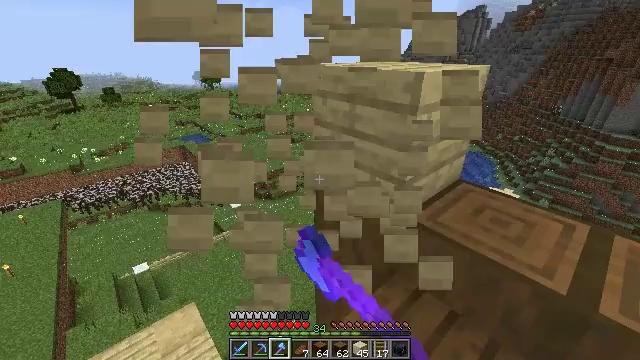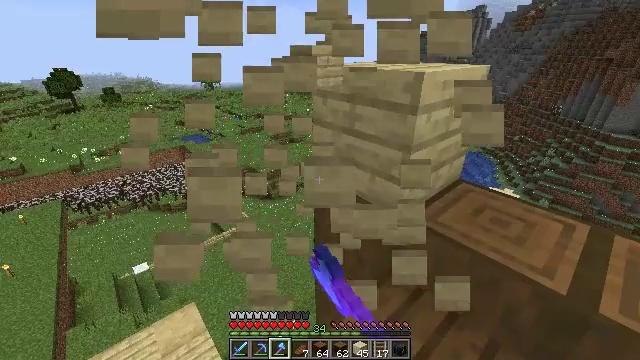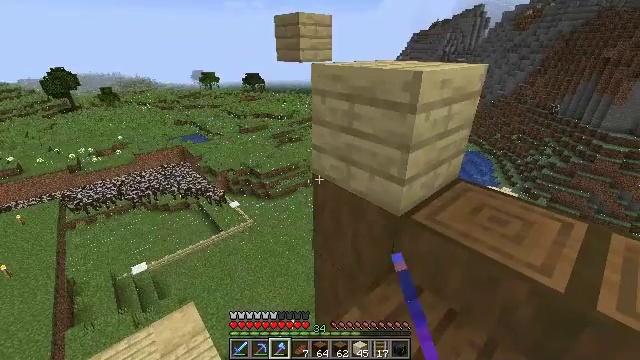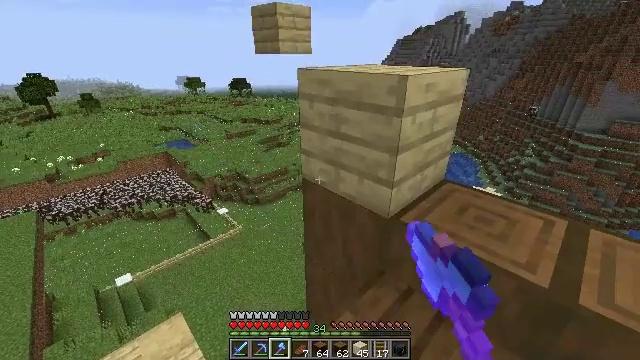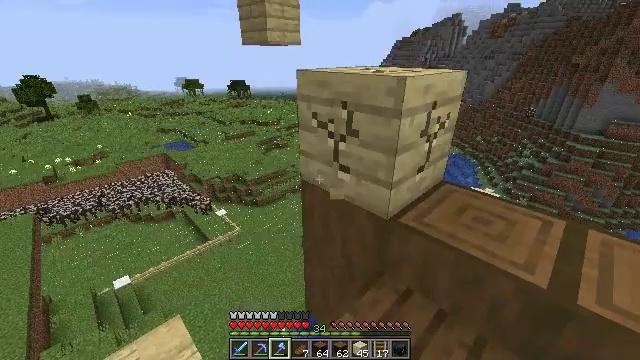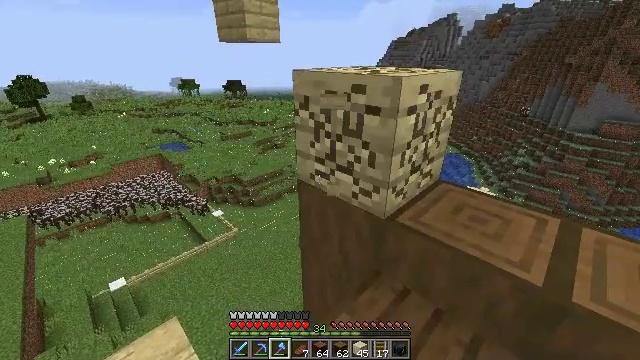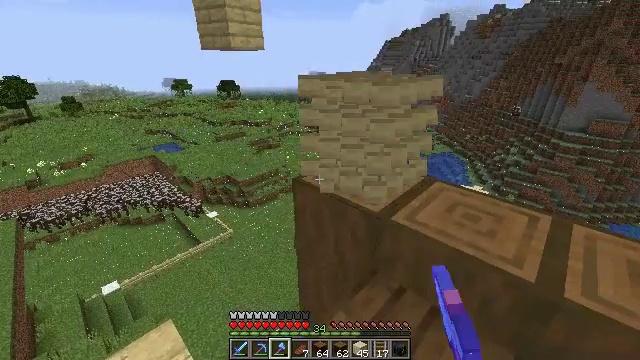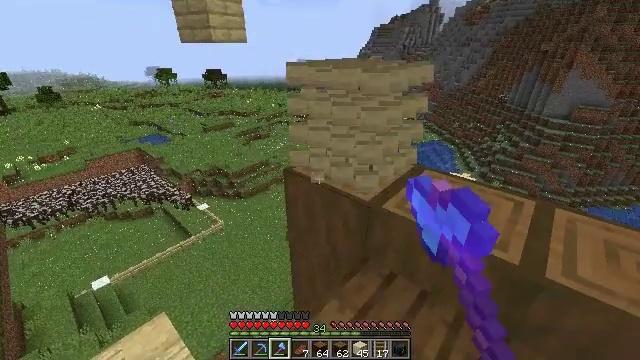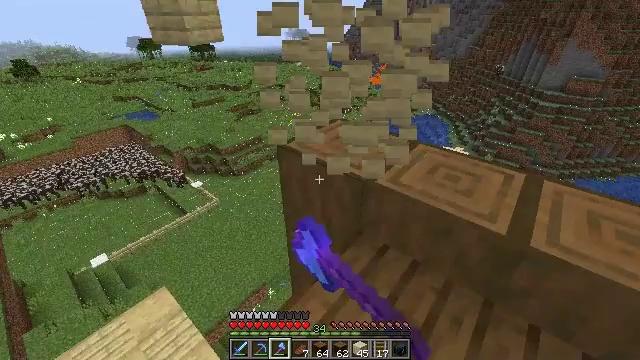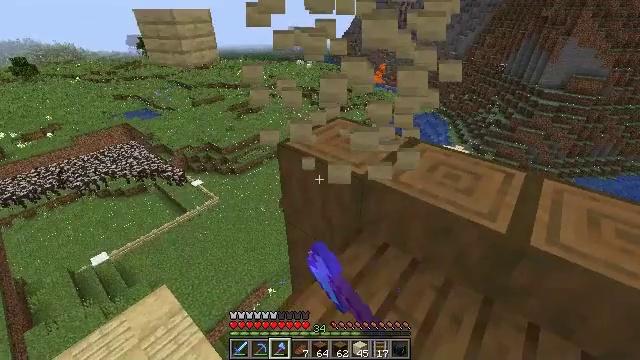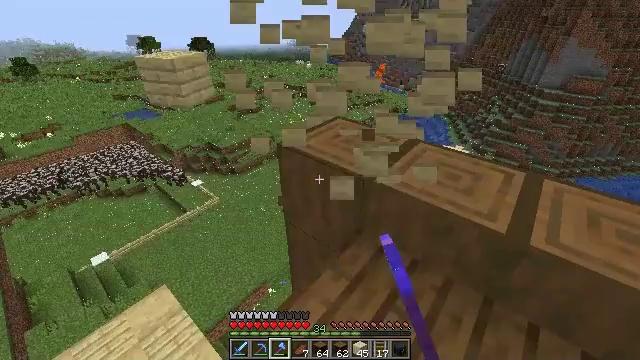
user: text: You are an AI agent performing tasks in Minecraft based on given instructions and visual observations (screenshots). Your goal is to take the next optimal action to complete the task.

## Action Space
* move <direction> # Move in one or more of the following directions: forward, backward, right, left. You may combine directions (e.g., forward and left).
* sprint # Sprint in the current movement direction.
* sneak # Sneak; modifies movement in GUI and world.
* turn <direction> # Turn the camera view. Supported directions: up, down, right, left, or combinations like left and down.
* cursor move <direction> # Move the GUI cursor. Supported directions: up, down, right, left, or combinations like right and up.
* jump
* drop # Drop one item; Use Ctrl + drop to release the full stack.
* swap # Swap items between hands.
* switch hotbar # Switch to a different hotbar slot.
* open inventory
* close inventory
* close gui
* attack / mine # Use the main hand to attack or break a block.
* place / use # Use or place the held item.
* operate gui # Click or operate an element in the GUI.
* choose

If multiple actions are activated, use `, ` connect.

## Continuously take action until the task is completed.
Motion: motion action
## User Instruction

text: Collect the birch slab for reuse.
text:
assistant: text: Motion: attack / mine
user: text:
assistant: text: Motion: attack / mine
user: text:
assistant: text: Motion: turn right, attack / mine
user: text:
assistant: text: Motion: attack / mine
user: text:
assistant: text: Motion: attack / mine
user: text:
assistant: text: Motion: turn right, attack / mine
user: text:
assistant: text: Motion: turn right and down, attack / mine
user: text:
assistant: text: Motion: turn right and down, attack / mine
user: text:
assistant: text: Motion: attack / mine
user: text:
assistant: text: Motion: attack / mine
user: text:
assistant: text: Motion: attack / mine